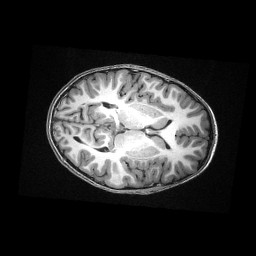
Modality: T1w
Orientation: axial
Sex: male